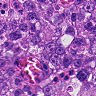
Metastatic tissue present: yes